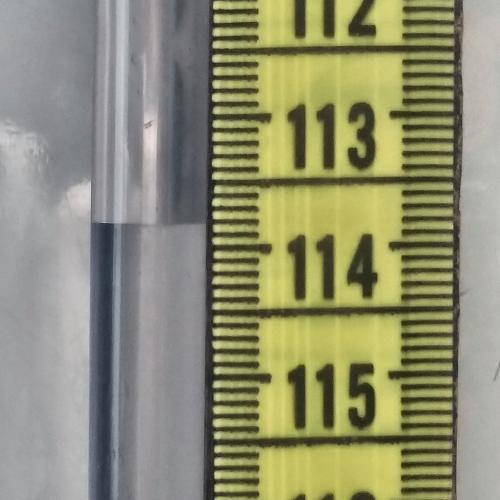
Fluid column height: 113.8 cm